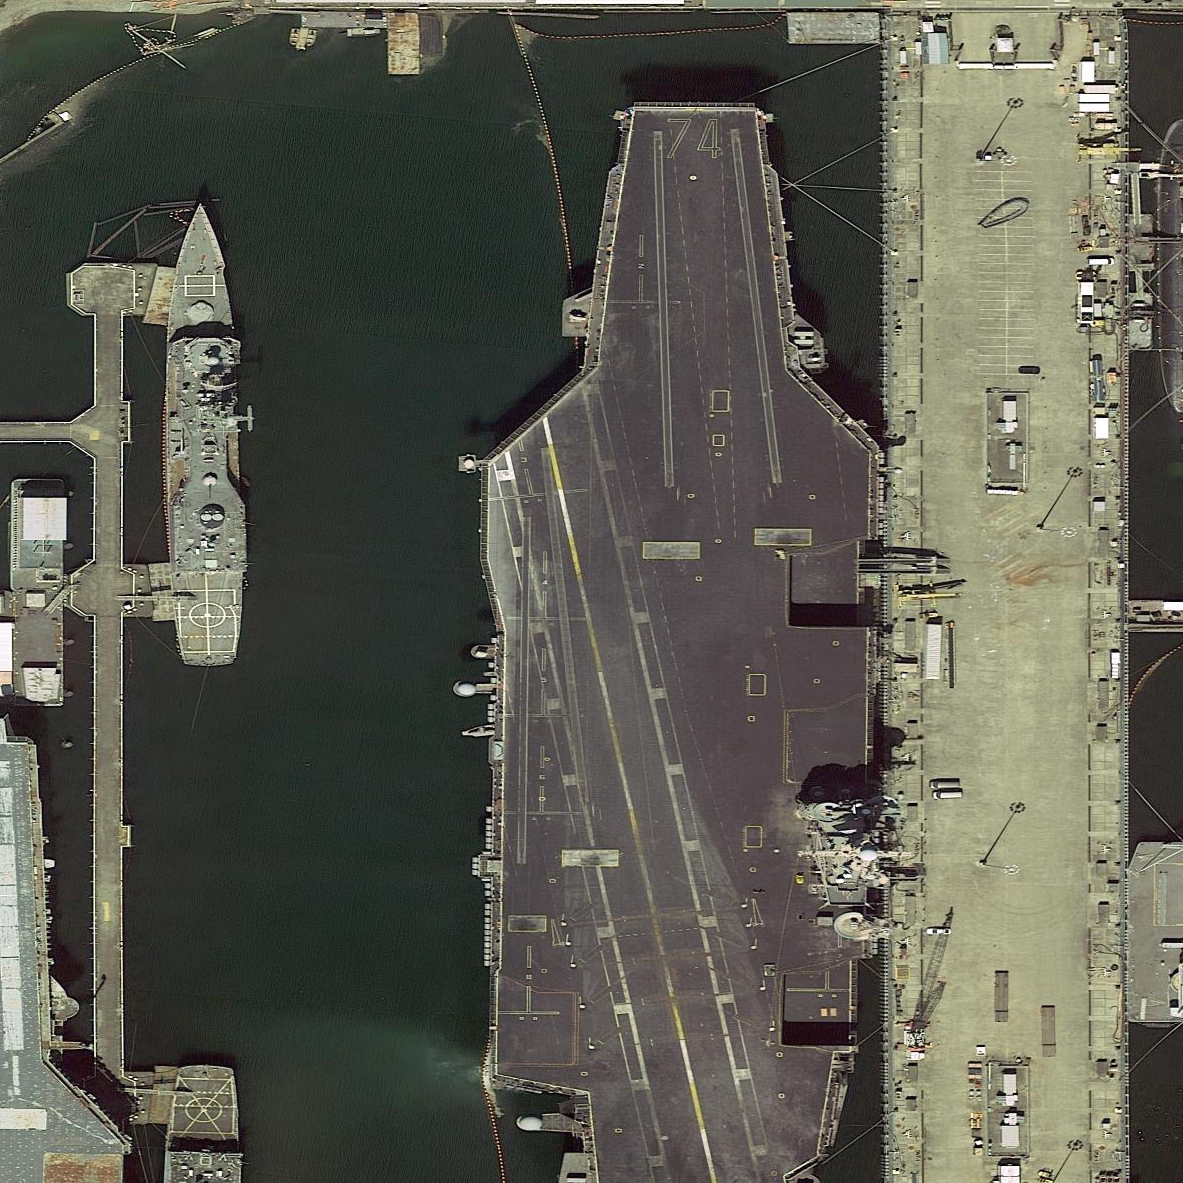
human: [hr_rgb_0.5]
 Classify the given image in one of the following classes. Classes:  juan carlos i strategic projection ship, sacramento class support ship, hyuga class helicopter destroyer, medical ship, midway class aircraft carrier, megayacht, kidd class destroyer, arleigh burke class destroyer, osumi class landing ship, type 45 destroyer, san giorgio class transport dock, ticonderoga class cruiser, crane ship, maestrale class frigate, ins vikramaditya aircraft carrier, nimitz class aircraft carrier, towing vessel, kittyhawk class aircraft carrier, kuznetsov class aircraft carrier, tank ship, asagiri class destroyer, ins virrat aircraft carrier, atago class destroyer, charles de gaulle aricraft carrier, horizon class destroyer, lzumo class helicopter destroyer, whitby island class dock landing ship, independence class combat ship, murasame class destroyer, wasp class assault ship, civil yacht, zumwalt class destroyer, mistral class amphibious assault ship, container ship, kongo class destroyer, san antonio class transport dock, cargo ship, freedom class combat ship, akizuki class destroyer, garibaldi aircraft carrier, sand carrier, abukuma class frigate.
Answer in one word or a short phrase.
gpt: Nimitz class aircraft carrier